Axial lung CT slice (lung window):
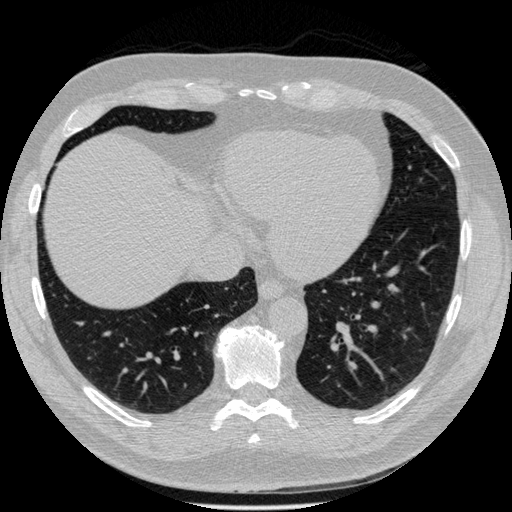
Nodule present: no